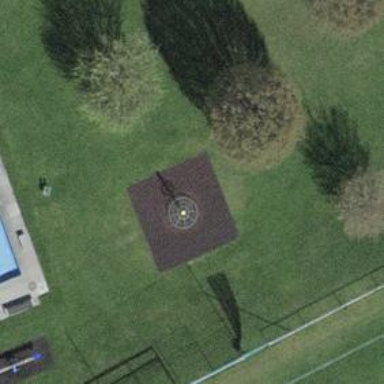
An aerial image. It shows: Playground with various play structures.